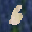
Label: 6